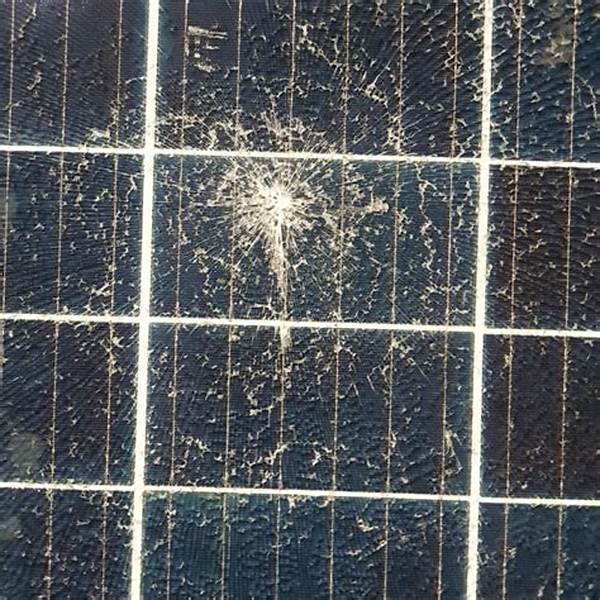
Label: Physical-Damage